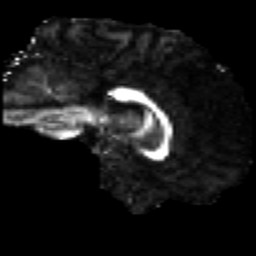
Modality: FA
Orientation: sagittal
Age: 21
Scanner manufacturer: siemens
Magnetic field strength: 3 T
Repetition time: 2.2 s
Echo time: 0.084 s